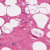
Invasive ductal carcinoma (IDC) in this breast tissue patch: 0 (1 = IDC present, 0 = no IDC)